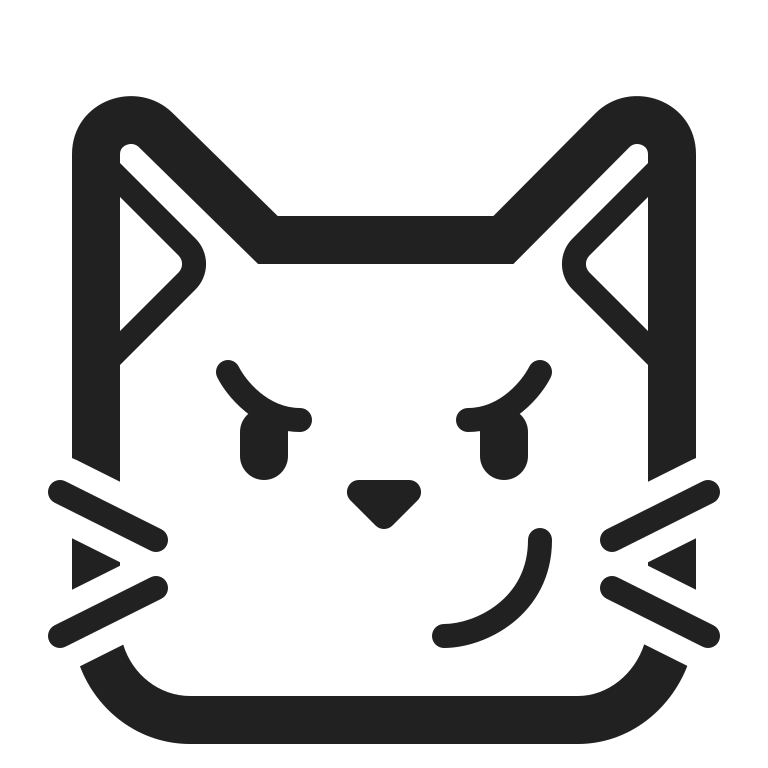
cat with wry smile high contrast